Interaction volume radius: 5 \u00c5
Interaction volume height: 35 \u00c5
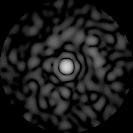
Disorder parameter: 0.8269